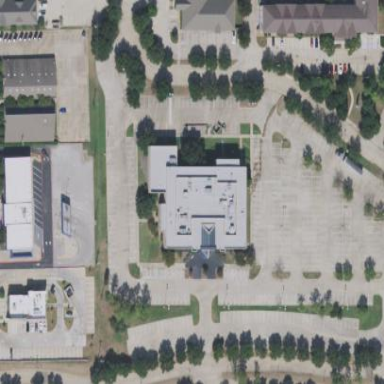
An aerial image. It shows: Building that houses fitness center.